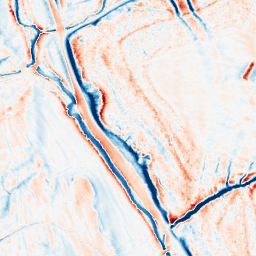
Category: classical
Decomposition family: gaussian_anisotropic
Decomposition parameters: sigma_x: 5
sigma_y: 2
Upsampling method: sinc_blackman
Upsampling parameters: scale: 4
kernel_size: 16
Upsampling scale: 4